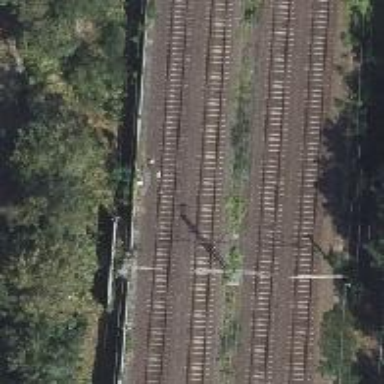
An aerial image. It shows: Railway signal.